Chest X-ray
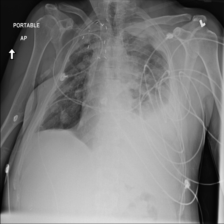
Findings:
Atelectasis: negative
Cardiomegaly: negative
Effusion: positive
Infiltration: positive
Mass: positive
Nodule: positive
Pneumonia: negative
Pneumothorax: negative
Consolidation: negative
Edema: negative
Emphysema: negative
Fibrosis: negative
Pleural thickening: positive
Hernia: negative